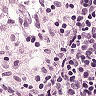
Metastatic tissue present: no